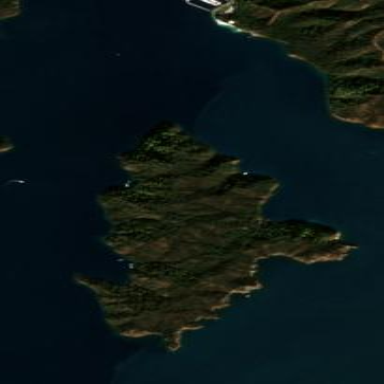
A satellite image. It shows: Island with forested coastline.